Field crop: maize
Growth stage: 2
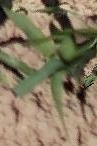
Species: maize